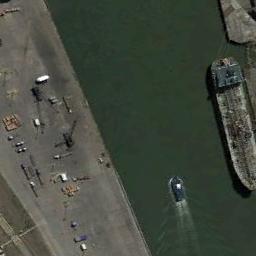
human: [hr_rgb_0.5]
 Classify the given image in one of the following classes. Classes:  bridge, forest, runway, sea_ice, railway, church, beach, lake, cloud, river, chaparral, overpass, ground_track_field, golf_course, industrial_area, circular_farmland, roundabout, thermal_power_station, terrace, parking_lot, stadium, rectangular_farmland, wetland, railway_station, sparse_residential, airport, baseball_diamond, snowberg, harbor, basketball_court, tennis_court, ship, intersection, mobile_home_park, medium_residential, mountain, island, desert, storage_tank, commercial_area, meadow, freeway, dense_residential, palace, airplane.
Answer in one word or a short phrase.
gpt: ship